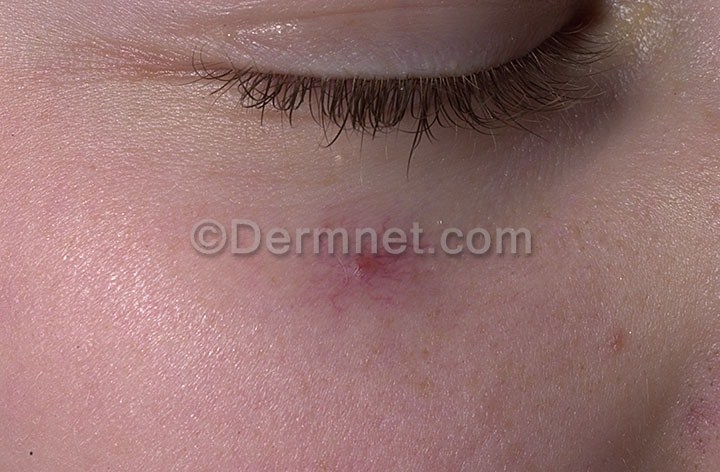
Disease: Vascular Tumors